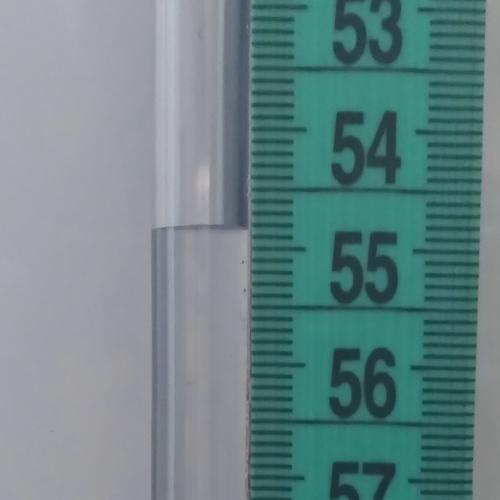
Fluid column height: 54.8 cm